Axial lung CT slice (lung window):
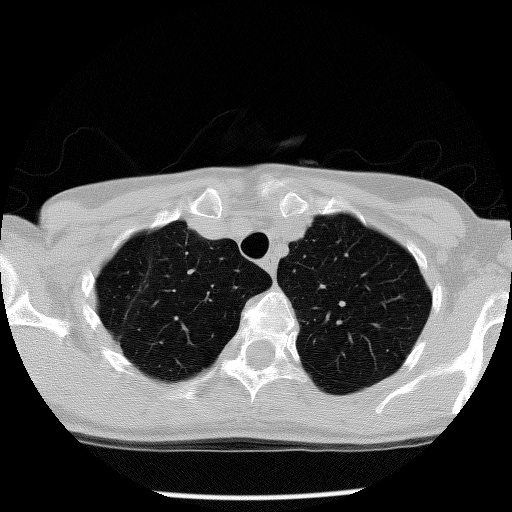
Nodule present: no